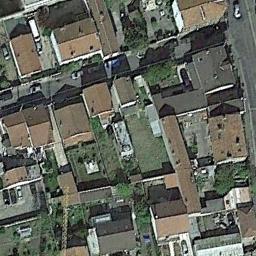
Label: dense_residential